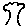
Label: tree